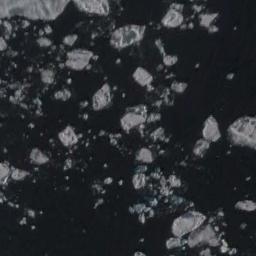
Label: sea_ice